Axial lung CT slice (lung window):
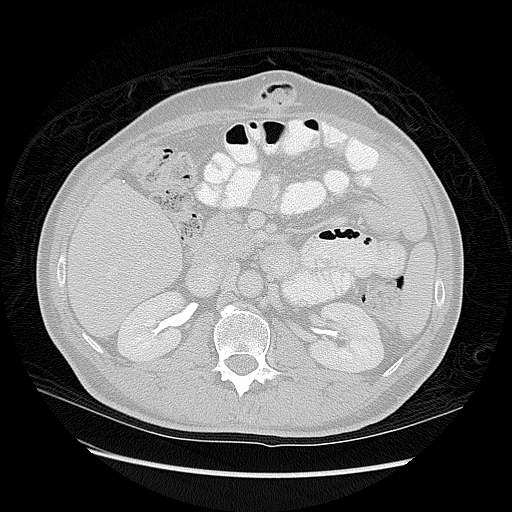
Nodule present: no